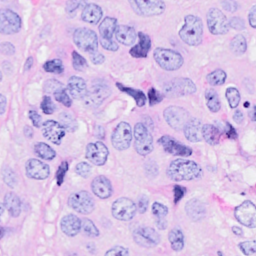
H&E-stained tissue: Breast